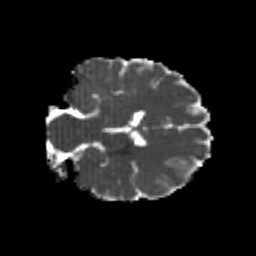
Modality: MD
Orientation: coronal
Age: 22
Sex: male
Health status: healthy
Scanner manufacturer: philips
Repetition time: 7.391 s
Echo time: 0.08599 s